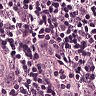
Metastatic tissue present: yes